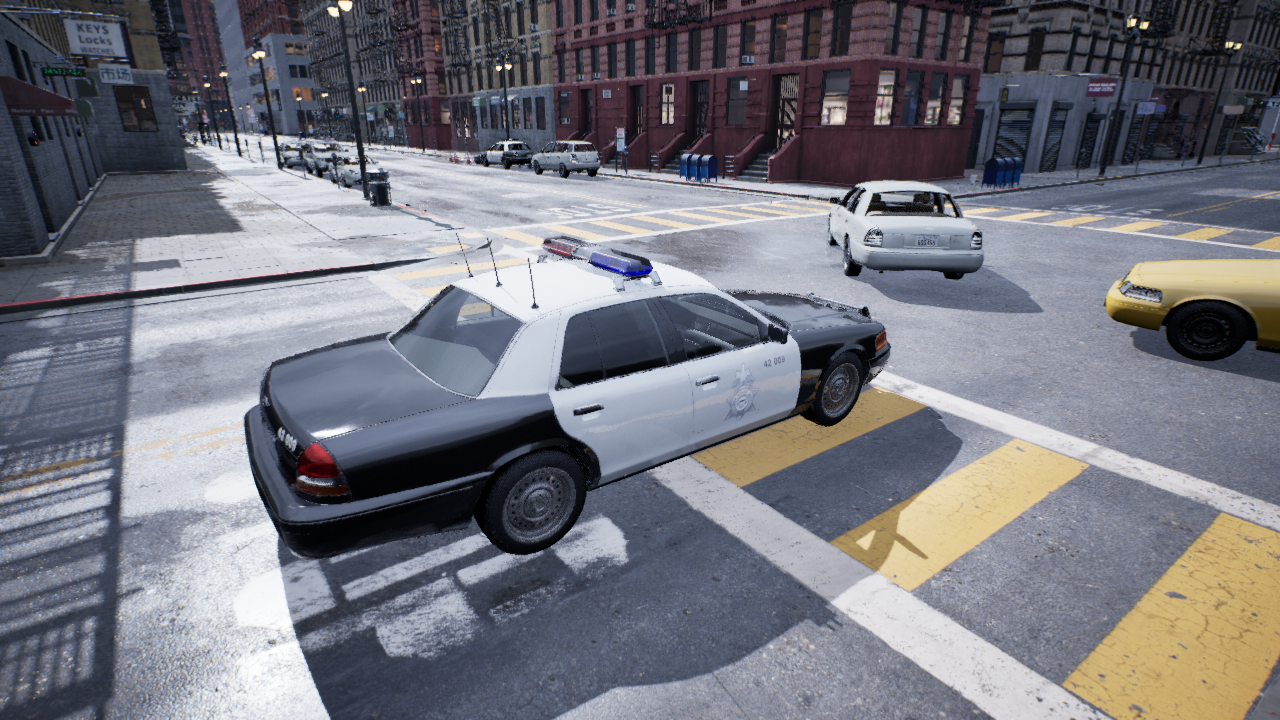
Venue: residential
Lighting: overcast
Vehicle rig: sedan